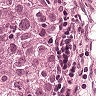
Metastatic tissue present: yes